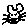
Label: cat